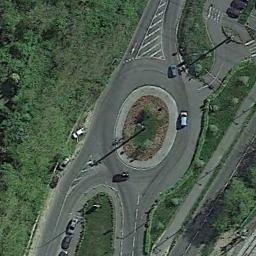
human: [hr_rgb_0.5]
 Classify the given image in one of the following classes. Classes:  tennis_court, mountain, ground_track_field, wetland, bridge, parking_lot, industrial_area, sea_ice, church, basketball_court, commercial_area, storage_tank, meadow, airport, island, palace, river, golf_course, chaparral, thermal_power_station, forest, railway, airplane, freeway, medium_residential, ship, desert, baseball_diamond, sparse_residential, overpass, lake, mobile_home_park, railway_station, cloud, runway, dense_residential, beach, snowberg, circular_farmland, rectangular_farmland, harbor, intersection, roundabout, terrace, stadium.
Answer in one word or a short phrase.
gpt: roundabout